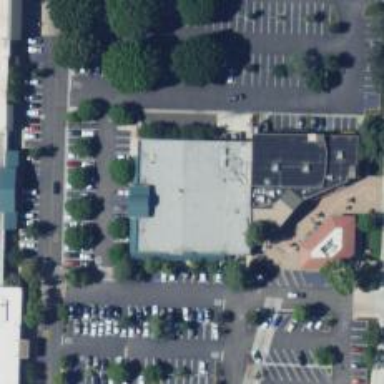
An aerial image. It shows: Pharmacy providing healthcare services.